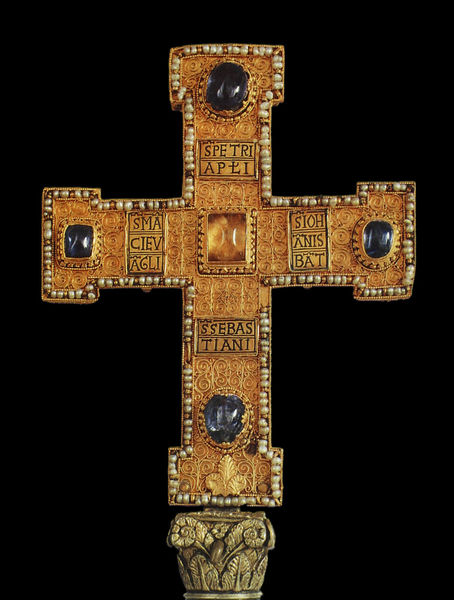
Titel: Das Welfenkreuz
Institution: Berlin, Staatliche Museen - Preußischer Kulturbesitz
Schlagwörter: blau, schwarz, beige, sockel, steine, gold, edelsteine, perle, perlen, stock, schrift, dekor, ornamente, kreuz, photo, monstranz, edelstein, einfassung, zepter, saphir, elfenbein, bernstein, latein, sebastian